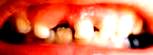
Condition: hypodontia